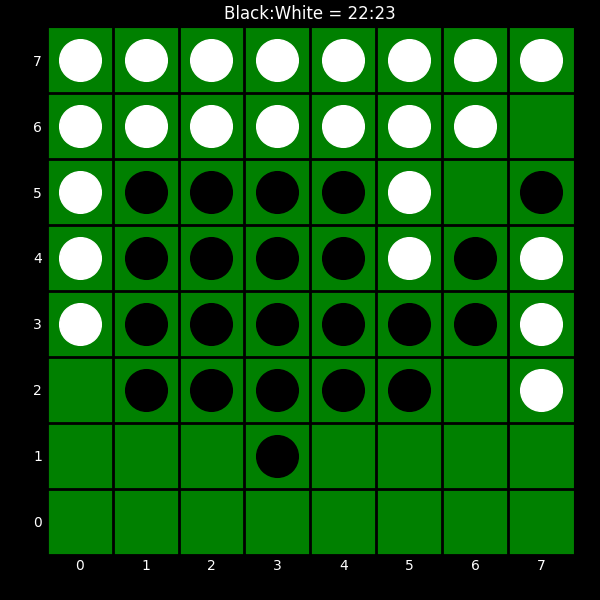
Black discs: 22
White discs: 23